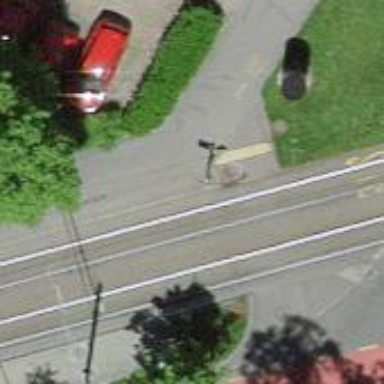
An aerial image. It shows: Paved footway.